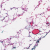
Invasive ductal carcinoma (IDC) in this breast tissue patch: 0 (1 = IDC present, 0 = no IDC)